Question: I just submitted my app, and now it's "waiting for review"... I want to send someone on my test team the latest version using Ad Hoc distribution. However, I keep getting this error:

while attempting to login to iTunes Connect during validation. Is there a way around this?
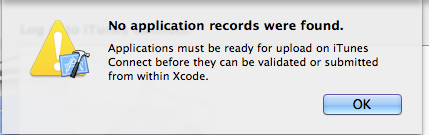
Answer: I would recommend using a service like <URL>. You can use the same IPA you submitted to the app store with the same license and distribute it to anyone via an email address. They have to install software but it works great.
: This answer from Spokane-Dude (questioner)
'You don't need to validate the application to use ad hoc distribution. You archive it, choose "Distribute...", and then choose the middle radio button "Save for Enterprise or Ad Hoc Deployment". You choose a profile, click through any keychain prompts, and get a save dialog.'